Chest X-ray. View position: PA
Patient age: 51
Patient sex: F
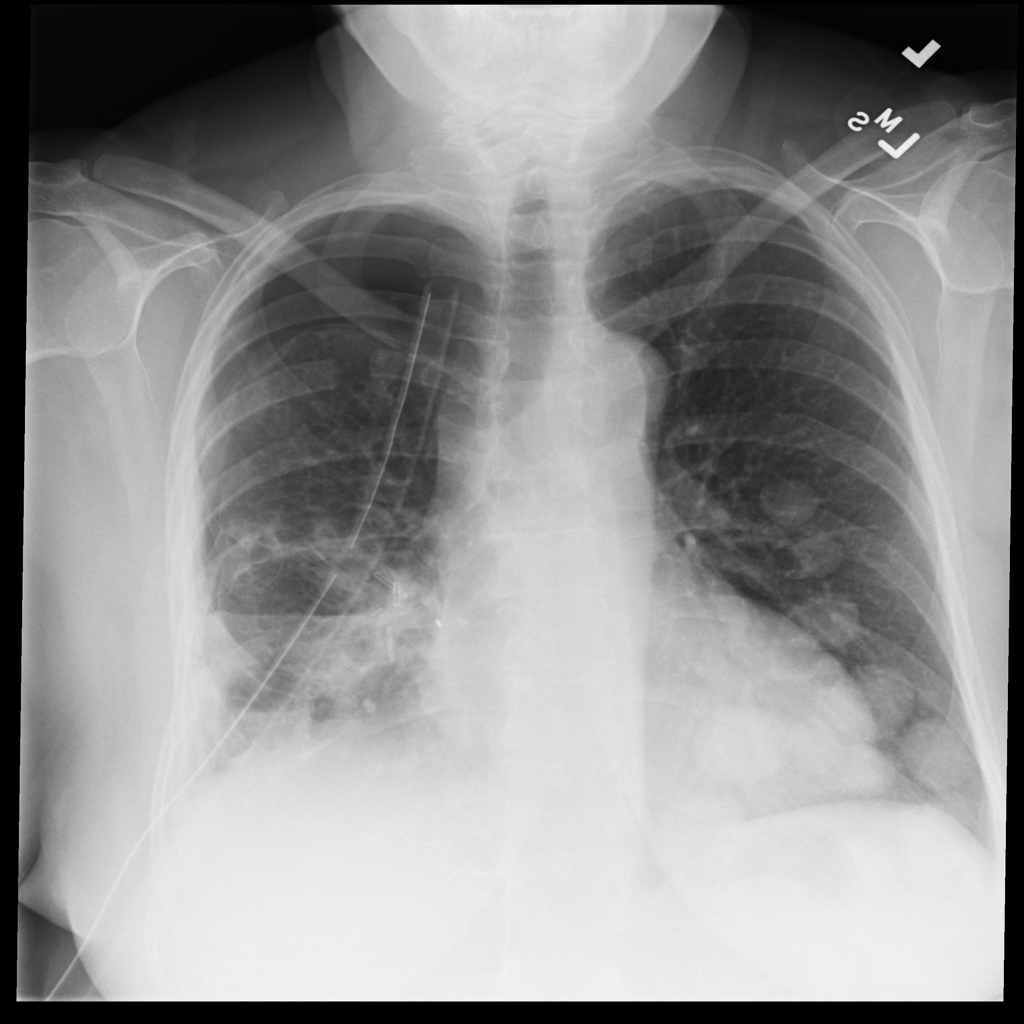
Finding: Pneumothorax